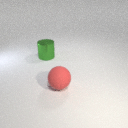
large red rubber sphere to the right of large green metal cylinder